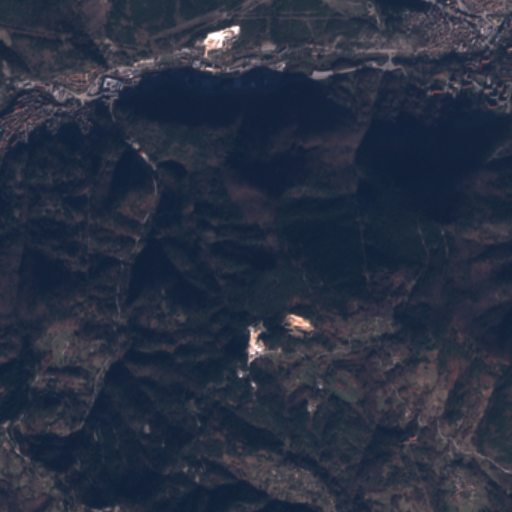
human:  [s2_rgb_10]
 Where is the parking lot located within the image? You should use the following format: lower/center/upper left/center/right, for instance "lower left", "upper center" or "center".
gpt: The parking lot is located in the upper of the image.
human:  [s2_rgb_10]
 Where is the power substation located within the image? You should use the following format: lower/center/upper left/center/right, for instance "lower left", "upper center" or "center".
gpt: The power substation is located in the upper left of the image.
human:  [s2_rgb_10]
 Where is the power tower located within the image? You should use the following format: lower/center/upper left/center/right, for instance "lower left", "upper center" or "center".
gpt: The power tower is located in the upper left of the image.
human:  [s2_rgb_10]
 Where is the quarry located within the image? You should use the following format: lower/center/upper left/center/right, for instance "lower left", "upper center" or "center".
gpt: The quarry is located in the lower center of the image.
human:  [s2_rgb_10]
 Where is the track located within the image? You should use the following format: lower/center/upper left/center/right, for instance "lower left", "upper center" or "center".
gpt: There is no track in the image.